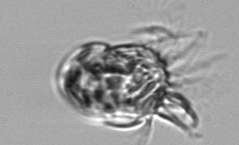
Label: Tontonia_appendiculariformis